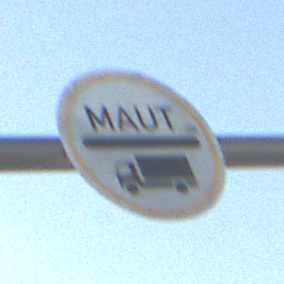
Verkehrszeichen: Mautpflicht
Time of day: SunriseSunset
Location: Outdoor (Urban)
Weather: Clear
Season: NotSpecified
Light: Natural